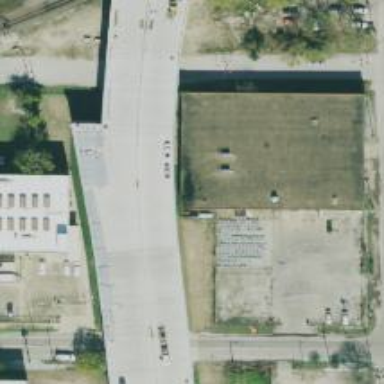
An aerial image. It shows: Primary highway on viaduct expressway.